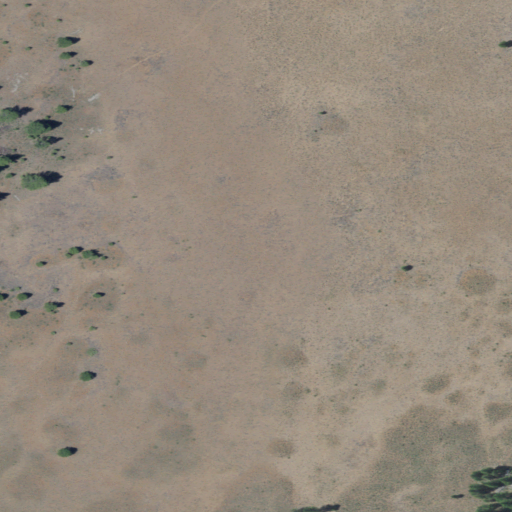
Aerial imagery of plain(s) in Oregon named Paradise Flat containing only shrub